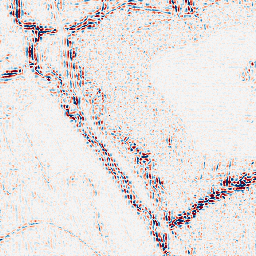
Category: wavelet
Decomposition family: wavelet_dwt
Decomposition parameters: wavelet: coif2
level: 2
Upsampling method: sinc_blackman
Upsampling parameters: scale: 8
kernel_size: 16
Upsampling scale: 8